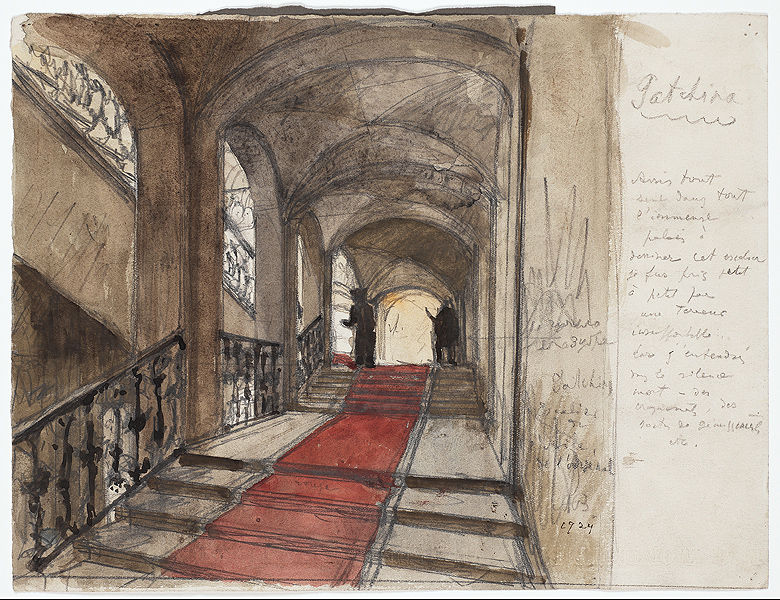
Titel: Gatchina, Gatchina
Künstler: Alexandre Benois
Standort: Amherst (Massachusetts, USA)
Institution: Mead Art Museum, Amherst College
Schlagwörter: arch, arches, architecture, church, column, men, people, red, stairs, steps, carpet, dark, figures, interior, painting, man, stone, building, armour, metal, drawing, paper, castle, shadow, sketch, archway, notes, pencil, gothic, figure, paint, guards, vault, text, silhouette, iron, archs, red carpet, stairway, tunnel, stairwell, romanesqe, halls, ciling, runner, barrel vault, gothina, cross ribbed, baluster